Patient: sex M, age 55
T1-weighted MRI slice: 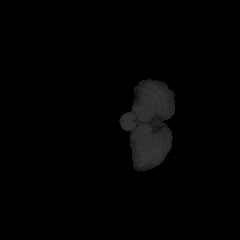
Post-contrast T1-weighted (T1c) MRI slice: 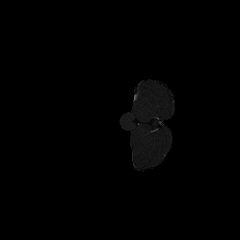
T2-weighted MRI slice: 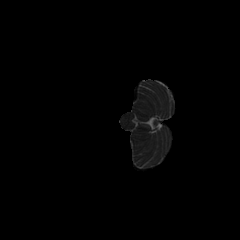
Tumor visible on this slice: no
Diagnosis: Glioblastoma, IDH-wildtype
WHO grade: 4